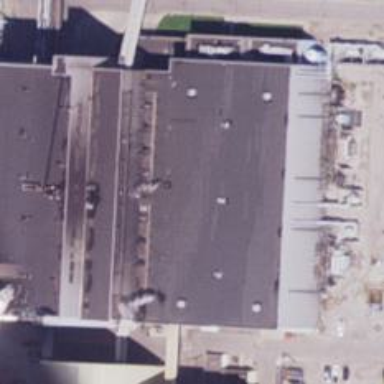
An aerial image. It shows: Generator with steam turbine as its type.